Question: I want to print n numbers to 'stdout' with a maximum time limit of 1 second and n can be up to 100000.
I tried to concatenate the output as a string and then stream this to 'cout' but it did not work.
My code:
'''
#include <iostream>
using namespace std;
int main() {
int n = 100000;
for(int i=1;i<=n;i++)
cout<<i<<" ";
return 0;
}
'''
It prints until 12769 and then gives a runtime error:

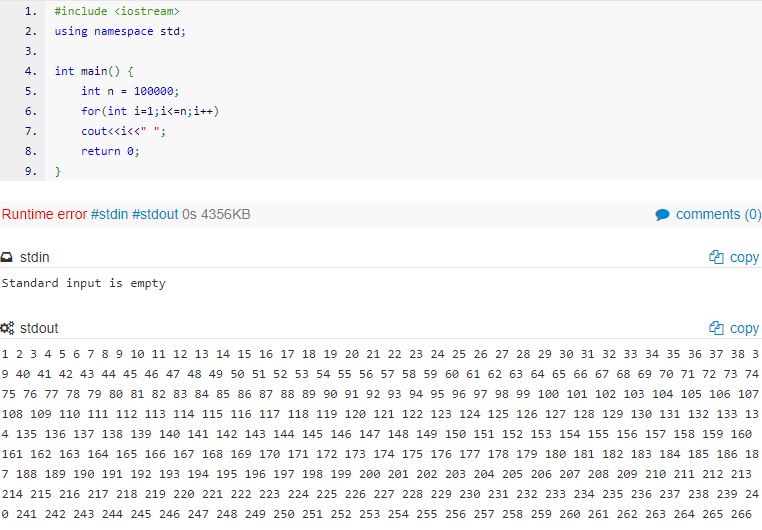
Answer: Based on your screenshot, it appears to me that you are using 'ideone.com' to compile and run your code. Per the <URL>:
> What is the size limit for the source code, input and output?
64 kB.
Your output exceeds the size limit when it reaches the 5th digit of the number 12774. Try compiling and running it on your local machine instead.
As a side note, you said in your question that the code is meant to have a maximum running time of 1 second, but you have not implemented this in the code. Therefore you will not get the result you expect even if you fix the runtime error.